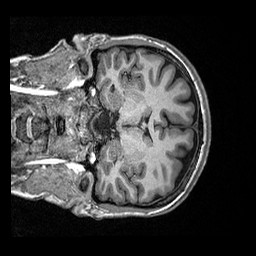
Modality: T1w
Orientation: coronal
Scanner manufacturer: ge
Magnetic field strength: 3 T
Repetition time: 2.349 s
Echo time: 0.002968 s